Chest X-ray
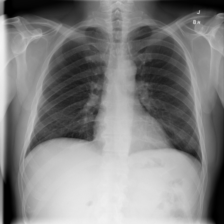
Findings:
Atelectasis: negative
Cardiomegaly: negative
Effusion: negative
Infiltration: negative
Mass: negative
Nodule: negative
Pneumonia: negative
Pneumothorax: negative
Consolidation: negative
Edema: negative
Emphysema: negative
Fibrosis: negative
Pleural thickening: negative
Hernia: negative